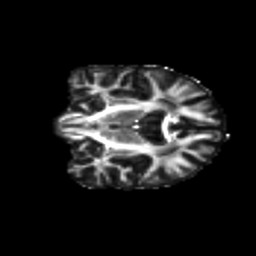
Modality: FA
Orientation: coronal
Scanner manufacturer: siemens
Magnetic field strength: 3 T
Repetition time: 9.2 s
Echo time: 0.084 s